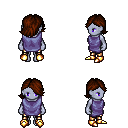
a pixel art fantasy rpg character, female body template, dark elf, purple skin, chain tabard jacket, gold greaves, brown swoop hairstyle, gold boots, four views (front, back, left, right), 2x2 character sprite sheet, small pixel art, hard edges, no anti-aliasing